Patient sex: M
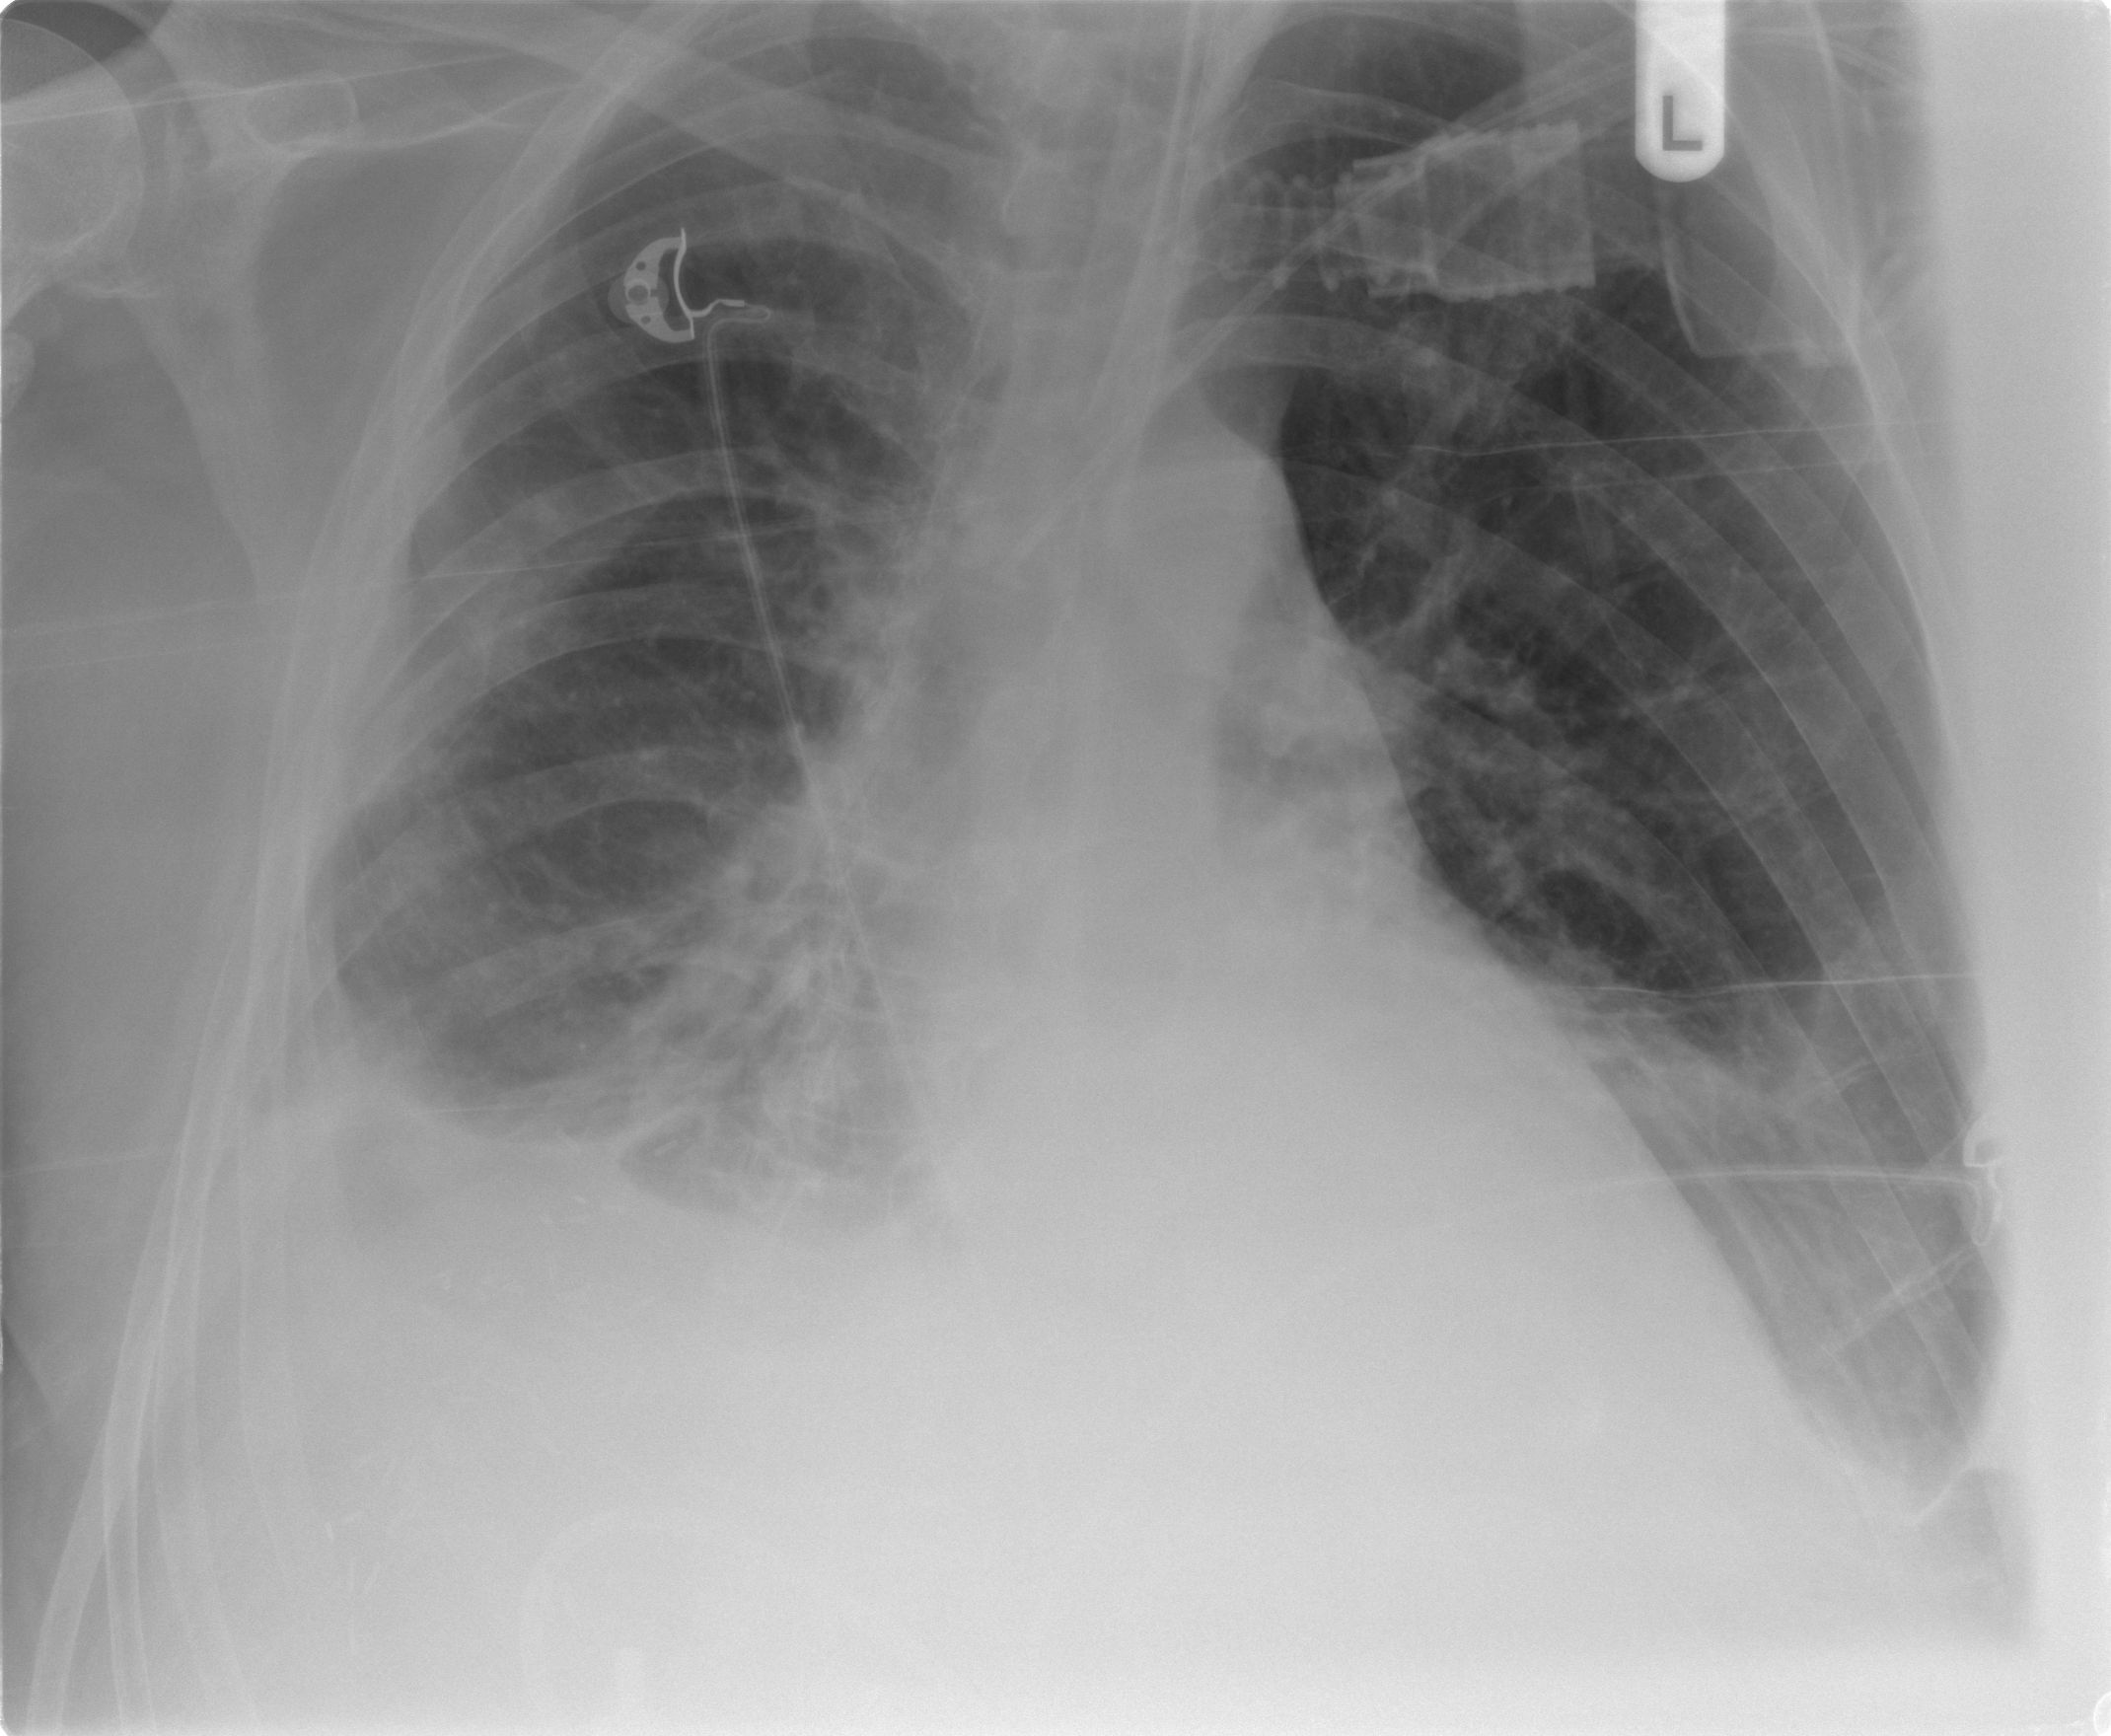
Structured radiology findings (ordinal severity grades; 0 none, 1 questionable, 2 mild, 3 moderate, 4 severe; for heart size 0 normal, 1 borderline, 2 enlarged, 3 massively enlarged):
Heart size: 2
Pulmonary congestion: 2
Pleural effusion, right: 2
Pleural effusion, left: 2
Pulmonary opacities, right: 2
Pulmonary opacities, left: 0
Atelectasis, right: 2
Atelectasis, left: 2